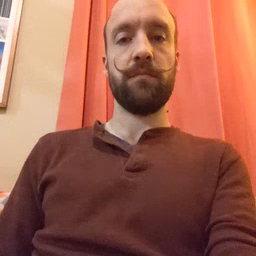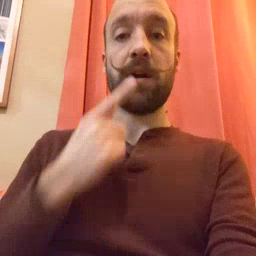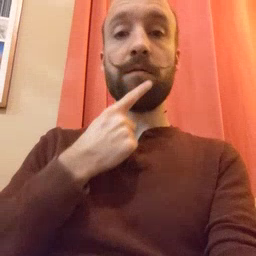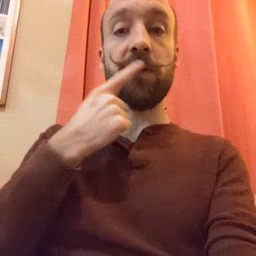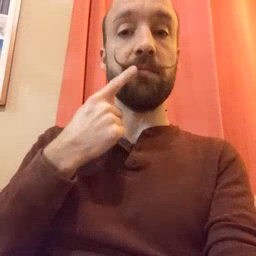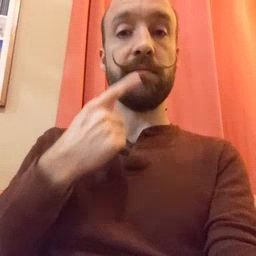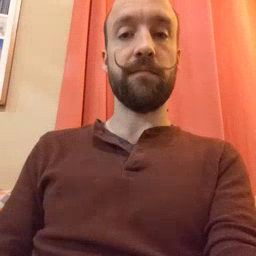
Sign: lips